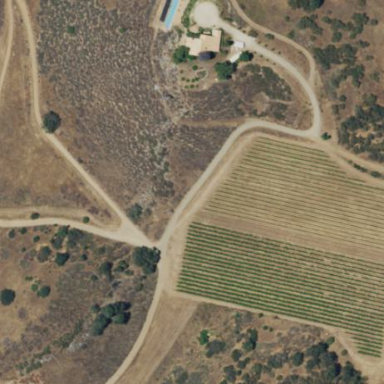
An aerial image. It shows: Vineyard where grapes are grown.